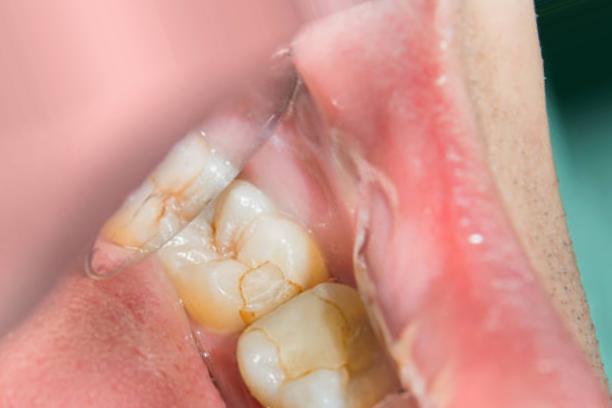
Condition: Caries